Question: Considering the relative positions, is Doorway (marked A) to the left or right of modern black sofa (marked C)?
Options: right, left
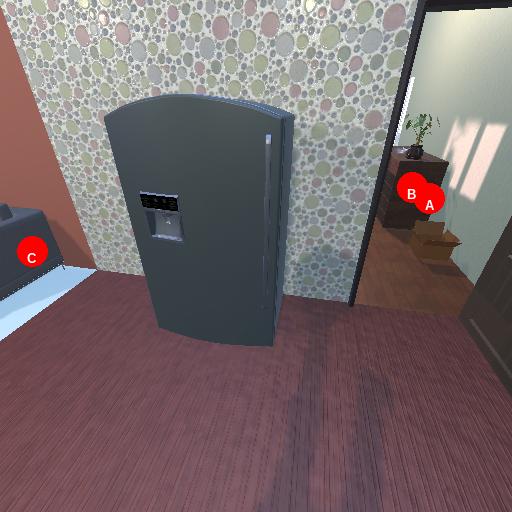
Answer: right